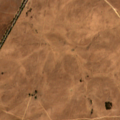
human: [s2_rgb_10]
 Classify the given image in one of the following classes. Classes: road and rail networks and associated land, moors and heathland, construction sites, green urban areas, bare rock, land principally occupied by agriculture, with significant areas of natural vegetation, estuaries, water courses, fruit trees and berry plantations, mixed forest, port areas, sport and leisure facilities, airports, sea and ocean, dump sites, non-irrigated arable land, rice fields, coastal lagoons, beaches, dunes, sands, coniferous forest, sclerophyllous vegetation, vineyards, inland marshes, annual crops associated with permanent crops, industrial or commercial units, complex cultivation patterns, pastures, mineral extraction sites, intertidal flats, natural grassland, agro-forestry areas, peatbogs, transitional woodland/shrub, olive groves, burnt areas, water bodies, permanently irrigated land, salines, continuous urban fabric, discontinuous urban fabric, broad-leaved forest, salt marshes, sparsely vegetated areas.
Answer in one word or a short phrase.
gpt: non-irrigated arable land, permanently irrigated land